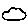
Label: cloud